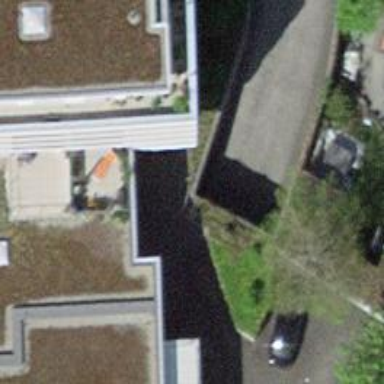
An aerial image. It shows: Parking entrance.